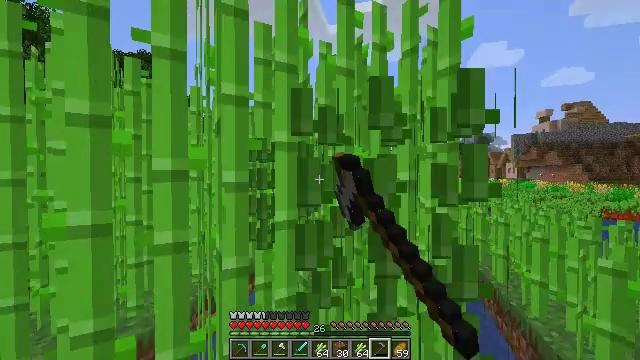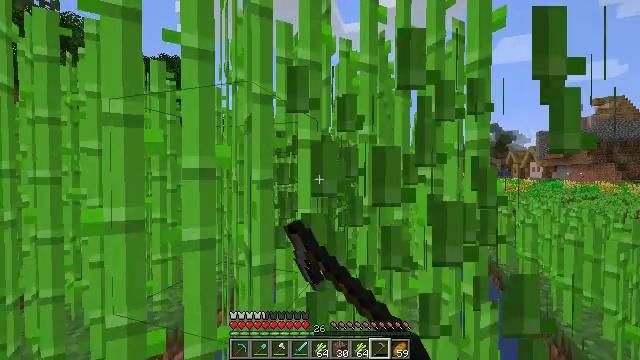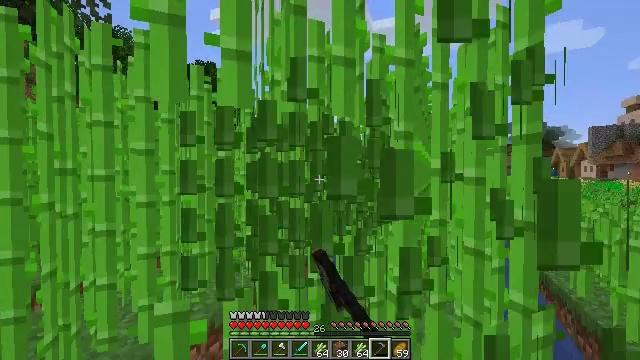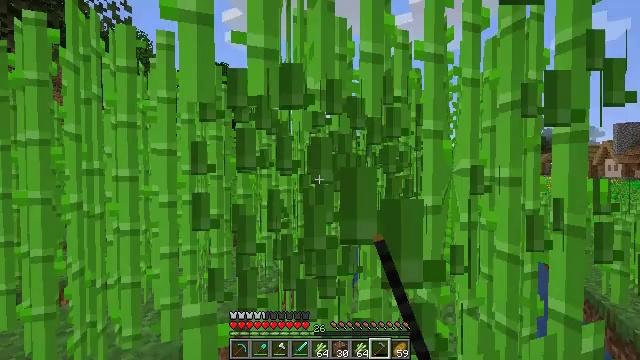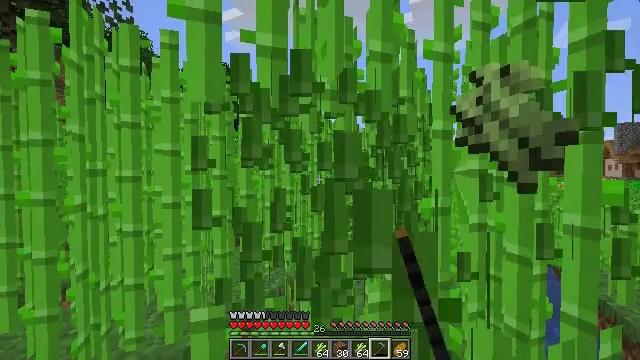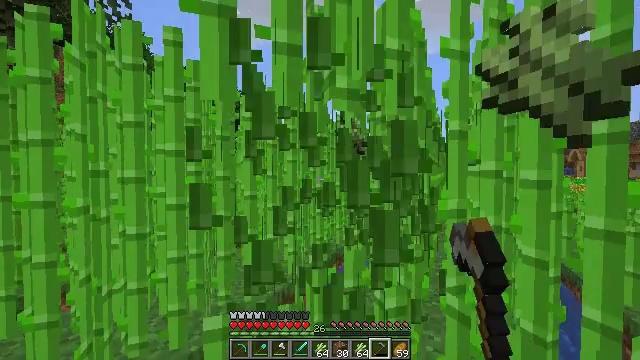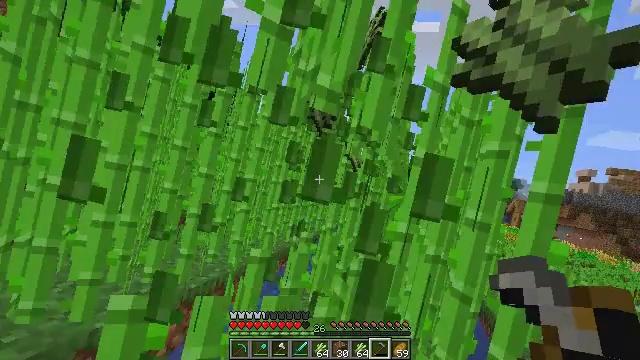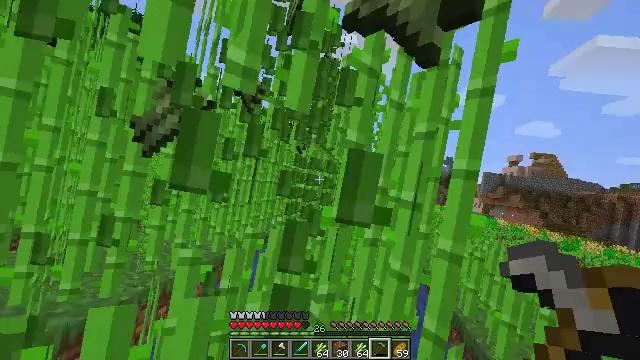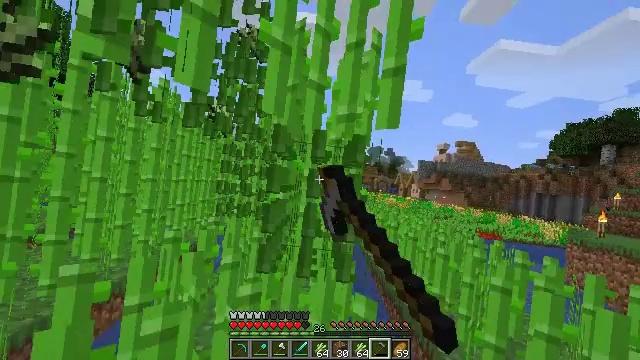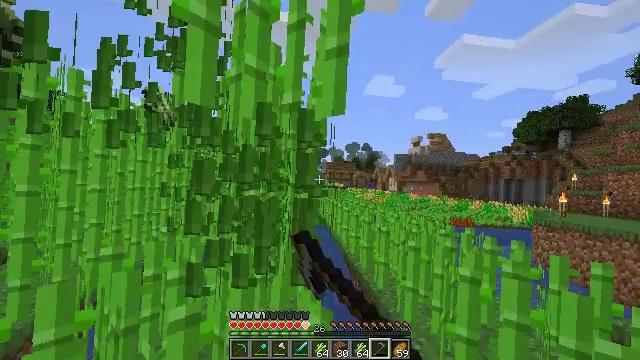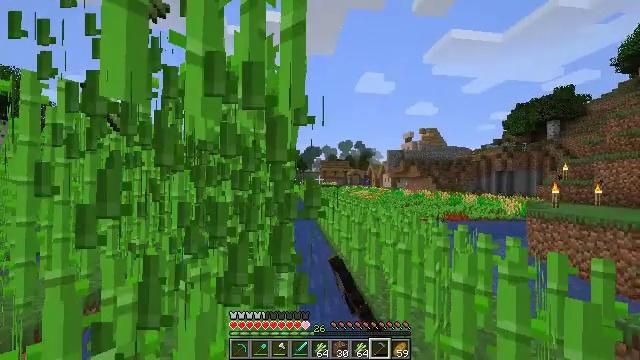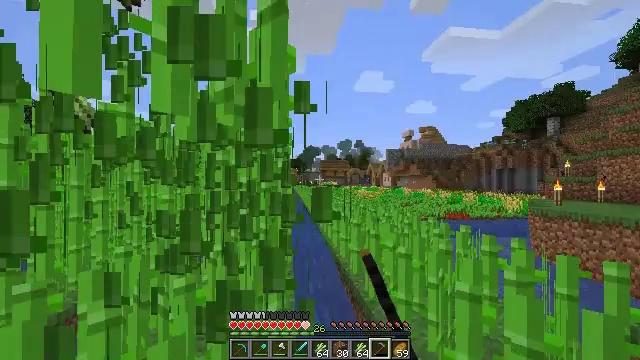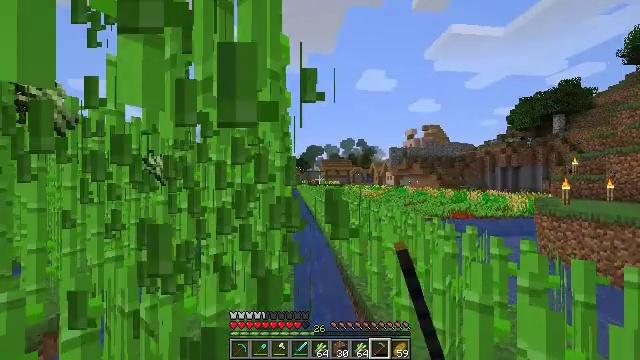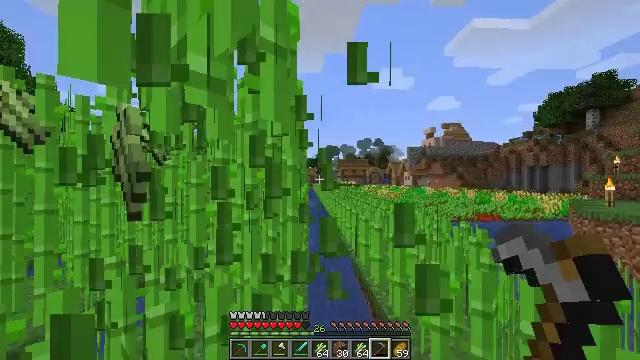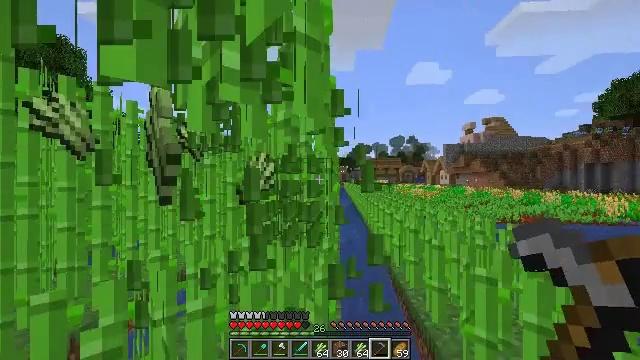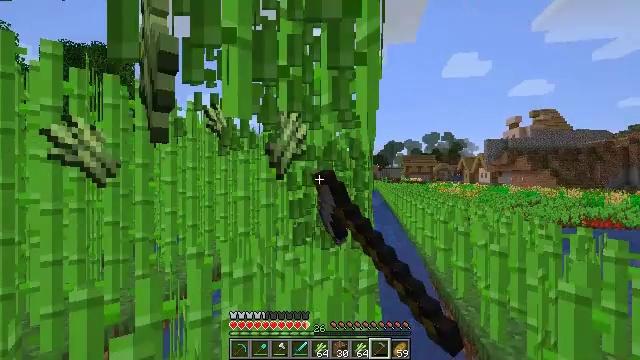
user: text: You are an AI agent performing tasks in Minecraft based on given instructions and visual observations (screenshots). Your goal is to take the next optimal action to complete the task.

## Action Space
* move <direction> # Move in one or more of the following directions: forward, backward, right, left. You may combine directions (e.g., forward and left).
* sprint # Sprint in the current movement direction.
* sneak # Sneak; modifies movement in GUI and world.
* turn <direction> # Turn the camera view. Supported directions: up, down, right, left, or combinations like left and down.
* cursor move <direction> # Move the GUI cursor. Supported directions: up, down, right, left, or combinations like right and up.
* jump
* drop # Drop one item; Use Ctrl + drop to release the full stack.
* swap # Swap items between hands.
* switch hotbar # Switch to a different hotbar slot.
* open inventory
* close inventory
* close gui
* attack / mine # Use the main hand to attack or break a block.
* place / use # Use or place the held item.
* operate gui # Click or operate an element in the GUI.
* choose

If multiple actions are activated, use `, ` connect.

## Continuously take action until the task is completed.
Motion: motion action
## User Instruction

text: Mine the sugar cane near rivers.
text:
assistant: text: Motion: turn left, attack / mine
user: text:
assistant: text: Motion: turn left, attack / mine
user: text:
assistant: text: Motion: move left, turn left, attack / mine
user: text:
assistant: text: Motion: move left, attack / mine
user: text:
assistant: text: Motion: attack / mine
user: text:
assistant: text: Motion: move right, turn right, attack / mine
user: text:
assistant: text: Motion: move forward and move right, turn right, attack / mine
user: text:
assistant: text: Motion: move forward and move right, turn right, attack / mine
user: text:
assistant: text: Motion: move forward and move right, turn right, attack / mine
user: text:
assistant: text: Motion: move forward, turn right, attack / mine
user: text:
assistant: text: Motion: move forward, attack / mine
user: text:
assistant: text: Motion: move forward, attack / mine
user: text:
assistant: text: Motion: move forward and move left, turn left, attack / mine
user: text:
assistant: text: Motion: move forward and move left, turn left, attack / mine
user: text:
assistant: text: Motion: move forward and move left, turn left, attack / mine
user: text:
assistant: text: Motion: move forward and move left, turn left, attack / mine
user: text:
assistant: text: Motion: move forward and move left, attack / mine
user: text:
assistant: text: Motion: move forward, attack / mine
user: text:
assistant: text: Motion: move forward, attack / mine
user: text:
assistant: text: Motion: move forward and move left, attack / mine
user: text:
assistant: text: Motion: move forward and move left, attack / mine
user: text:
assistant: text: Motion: move forward and move left, turn right, attack / mine
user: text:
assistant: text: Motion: move left, turn right, attack / mine
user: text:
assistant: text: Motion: move right, turn right and up, attack / mine
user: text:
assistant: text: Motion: move forward and move right, turn right, attack / mine
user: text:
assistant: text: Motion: move forward and move right, attack / mine
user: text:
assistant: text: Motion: move forward and move right, attack / mine
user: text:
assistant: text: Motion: move forward, attack / mine
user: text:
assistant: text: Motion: move forward, turn left, attack / mine
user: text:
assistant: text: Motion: move forward, turn left, attack / mine